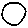
Label: circle